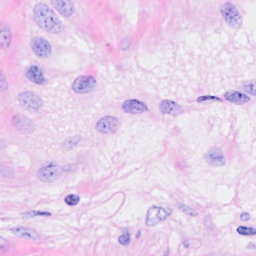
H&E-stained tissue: Breast